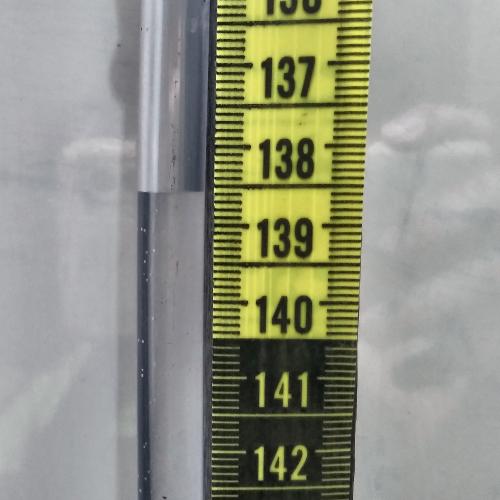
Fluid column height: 138.6 cm